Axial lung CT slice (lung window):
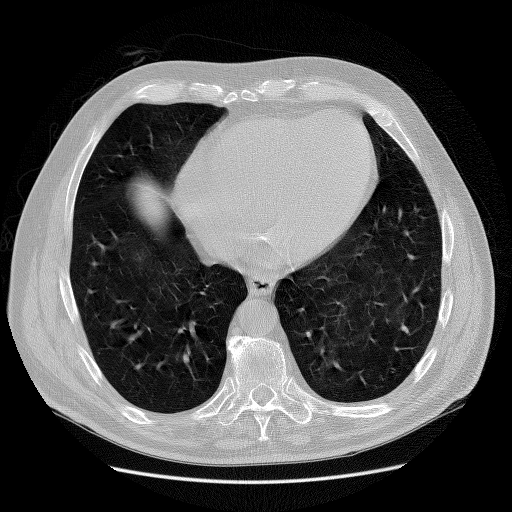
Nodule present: no